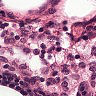
Metastatic tissue present: no